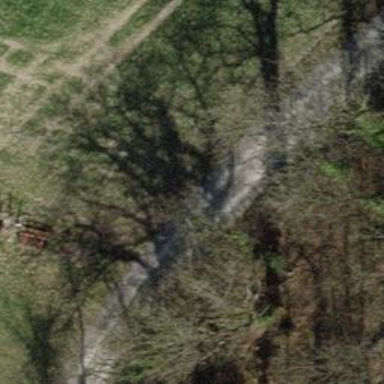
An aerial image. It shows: Compacted track with grade2 level.